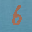
Label: 6